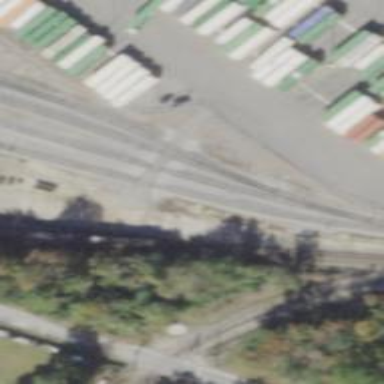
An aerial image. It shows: Railway level crossing.